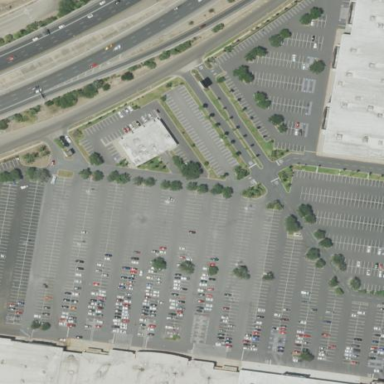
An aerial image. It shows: Retail area.